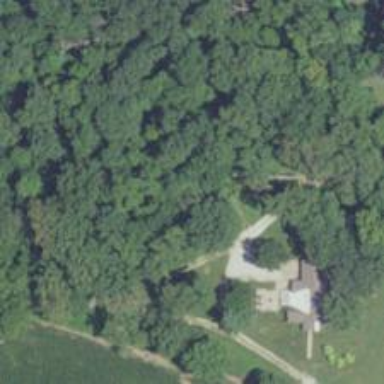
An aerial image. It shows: Driveway.